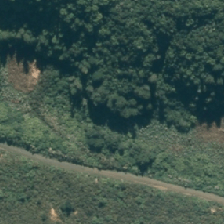
Land cover: broadleaved_indigenous_hardwood